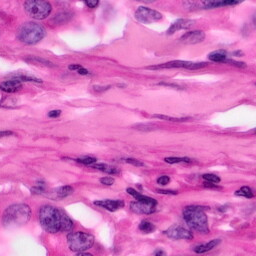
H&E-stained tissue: Pancreatic